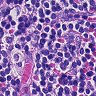
Metastatic tissue present: no